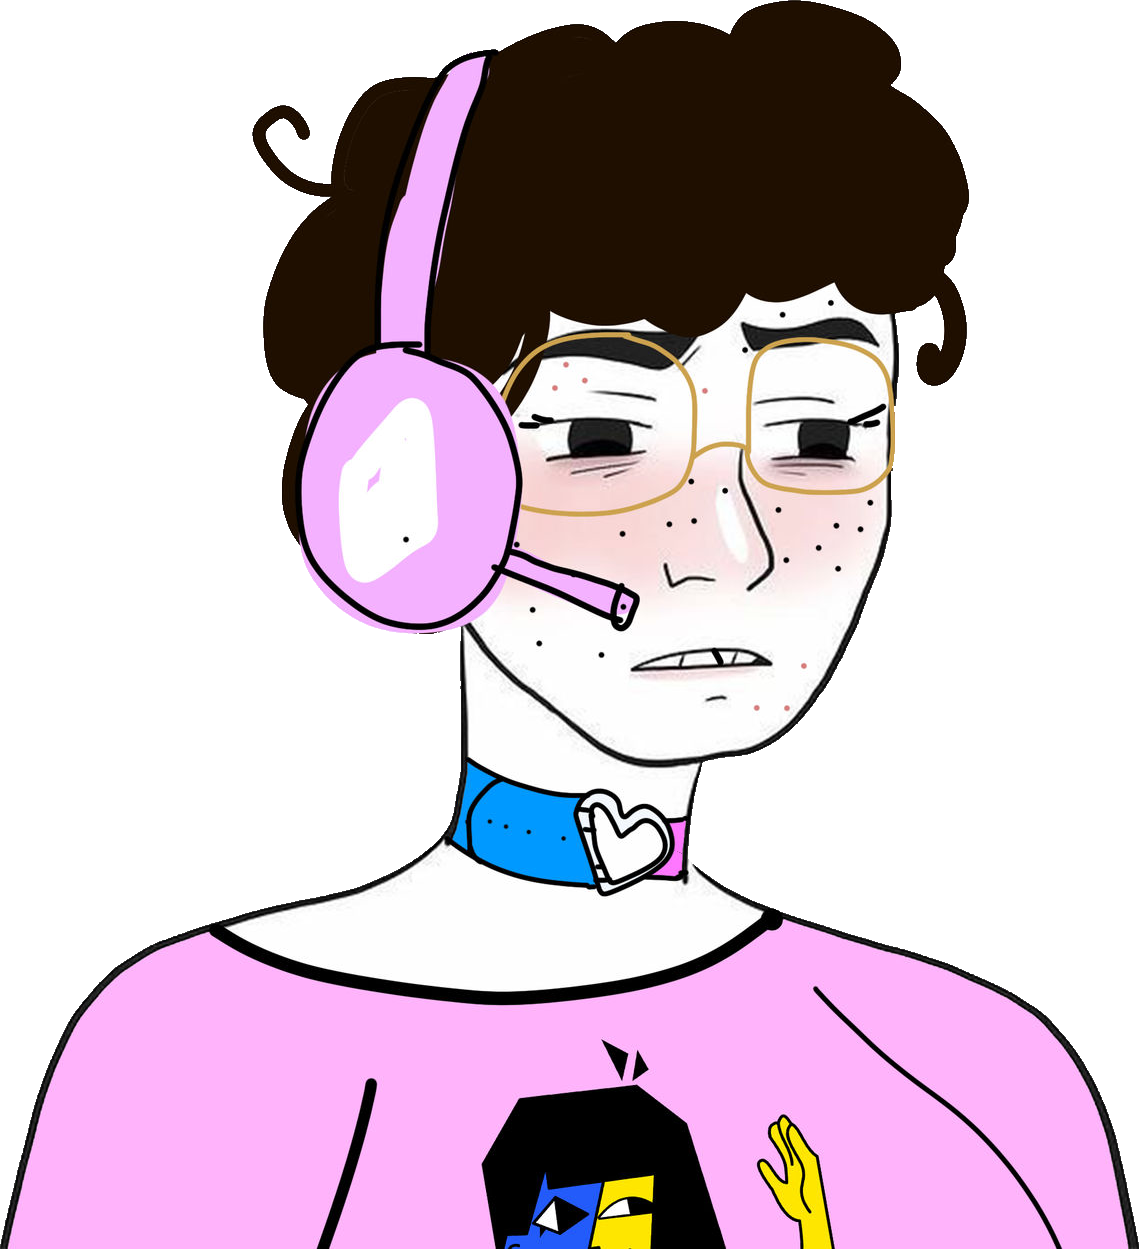
Label: 5_Twinkjak